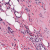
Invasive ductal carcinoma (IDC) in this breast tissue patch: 1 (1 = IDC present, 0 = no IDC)